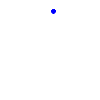
Particle: pion